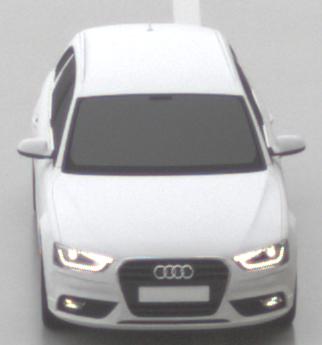
Make: Audi
Model: A4 Avant 1.8 TFSI
Detailed model: A4 (B8) Avant
Model produced from: 2012/02
Model produced until: 2015/04
Doors: 5
Color: white
Road condition: wet road
Daytime: morning or afternoon
Contrast: low contrast